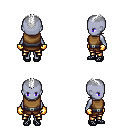
a pixel art fantasy rpg character, female body template, dark elf, purple skin, leather chest armor, gold greaves, white short mohawk hairstyle, gold gloves, ghillies, four views (front, back, left, right), 2x2 character sprite sheet, small pixel art, hard edges, no anti-aliasing